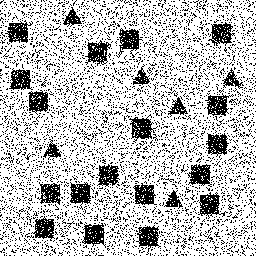
Squares: 18
Triangles: 6
Stars: 0
Total shapes: 24